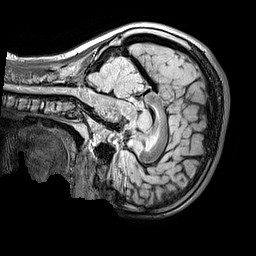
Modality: FLAIR
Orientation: sagittal
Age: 12
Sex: male
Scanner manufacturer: siemens
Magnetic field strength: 3 T
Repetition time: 5 s
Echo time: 0.388 s